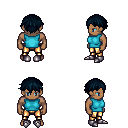
a pixel art fantasy rpg character, male body template, human, dark skin, teal sleeveless shirt, gold greaves, raven short bangs hairstyle, metal boots, four views (front, back, left, right), 2x2 character sprite sheet, small pixel art, hard edges, no anti-aliasing